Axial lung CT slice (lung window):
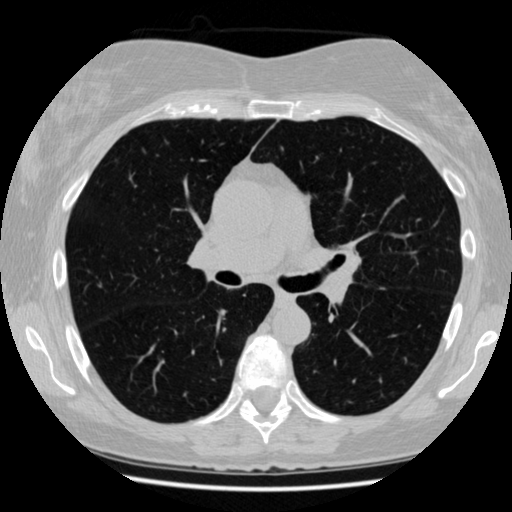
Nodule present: yes
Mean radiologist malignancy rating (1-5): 1.5